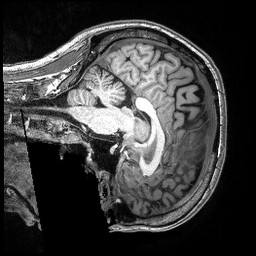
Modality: T1w
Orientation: sagittal
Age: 38
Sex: male
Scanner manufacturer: siemens
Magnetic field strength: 3 T
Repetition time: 2.53 s
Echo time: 0.0033 s